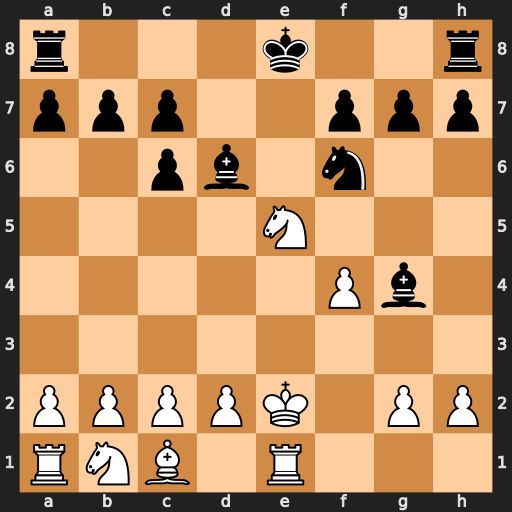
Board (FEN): r3k2r/ppp2ppp/2pb1n2/4N3/5Pb1/8/PPPPK1PP/RNB1R3
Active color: w
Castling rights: kq
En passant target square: -
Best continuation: Nxg4 Nxg4 Kf3+ Kd7 Kxg4